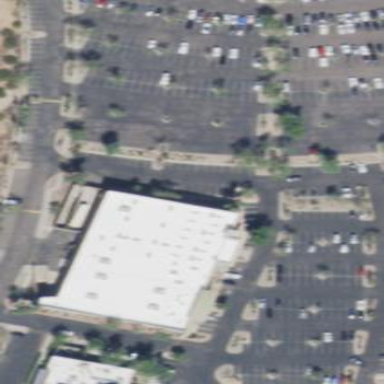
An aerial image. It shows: Building with bowling alley inside.